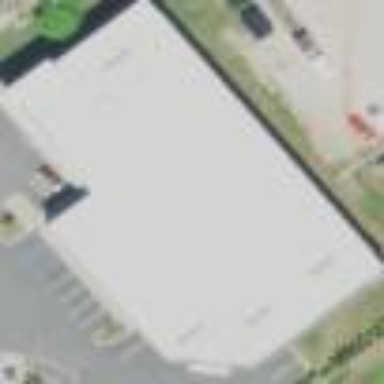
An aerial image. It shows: Building that serves as storage rental shop.